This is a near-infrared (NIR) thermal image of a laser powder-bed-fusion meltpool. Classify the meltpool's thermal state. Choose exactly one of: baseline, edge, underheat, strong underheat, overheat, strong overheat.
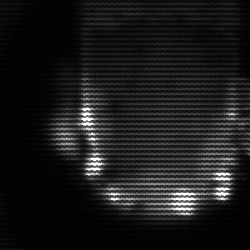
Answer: baseline